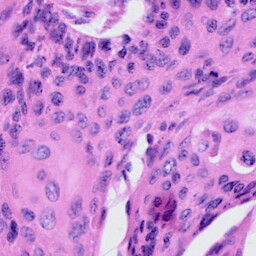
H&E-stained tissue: Cervix